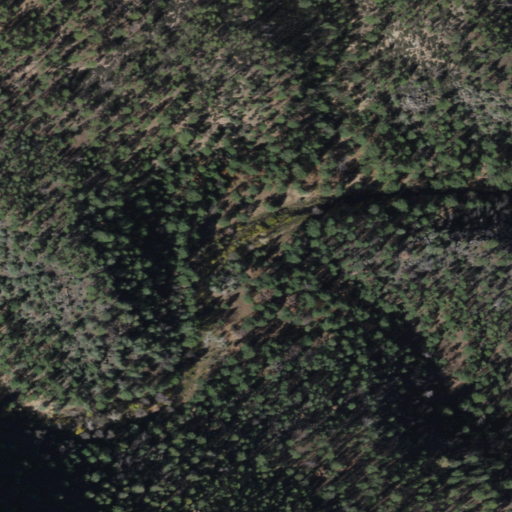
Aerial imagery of valley in Arizona named Beaver Canyon containing evergreen forest and grassland